Question: I have no idea what's happening. All these errors coming up, here's the pic.

I imported a project from github and all these errors are here, not sure why.
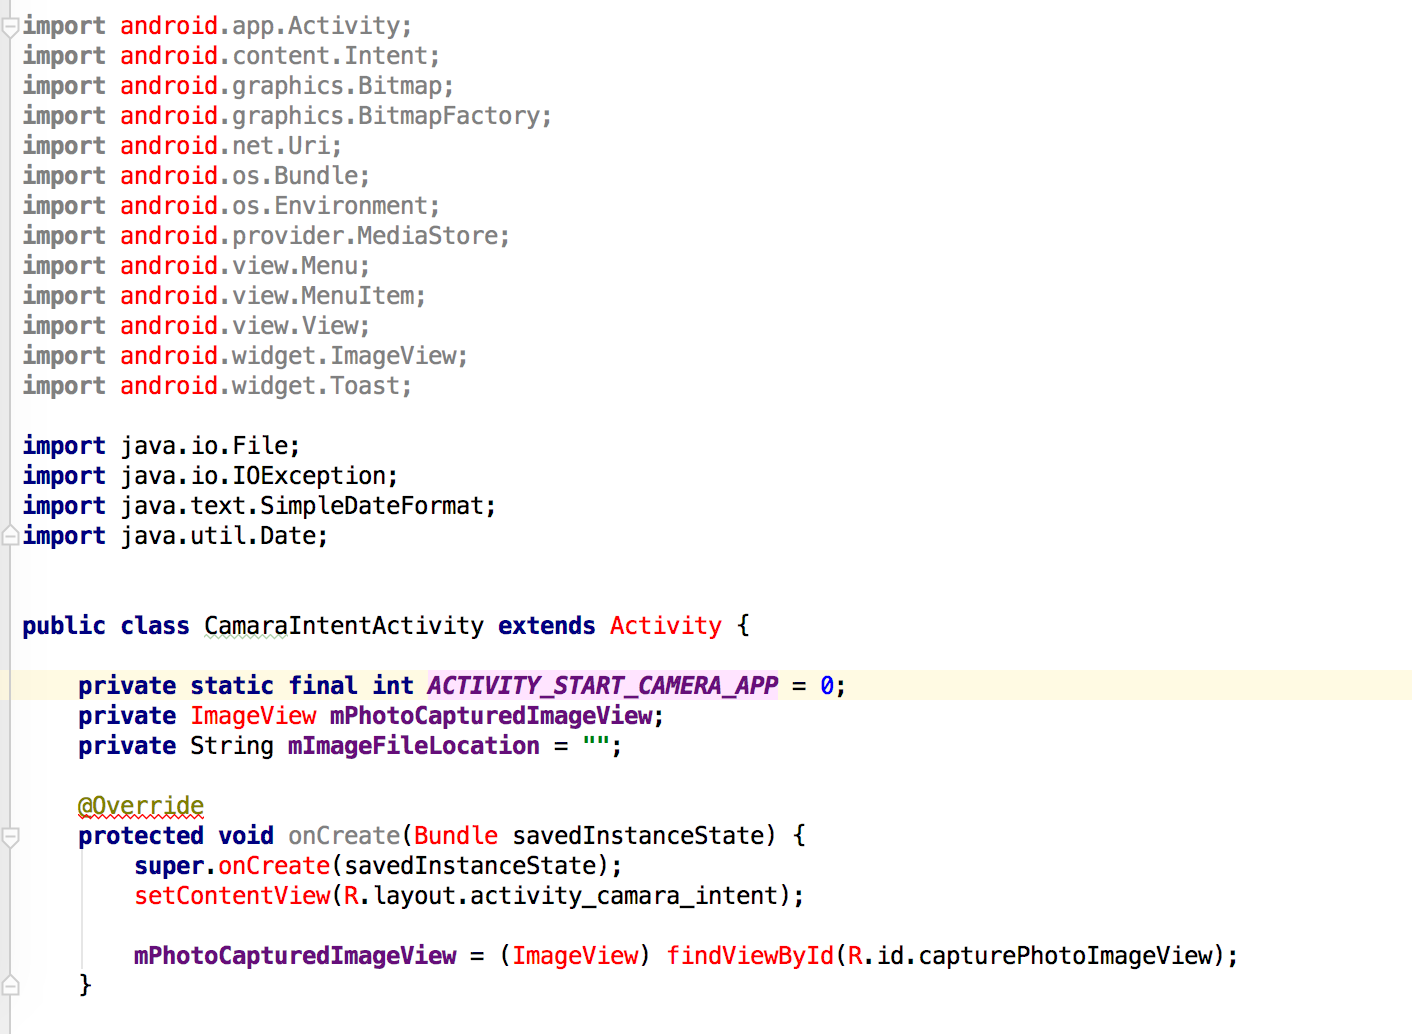
Answer: Goto Build->Clear Project and make sure you have appropriate dependency in your gradle file